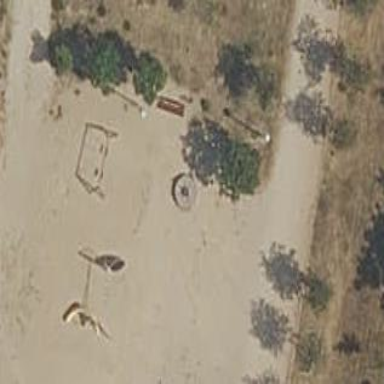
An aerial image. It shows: Playground area for leisure activities on the land.